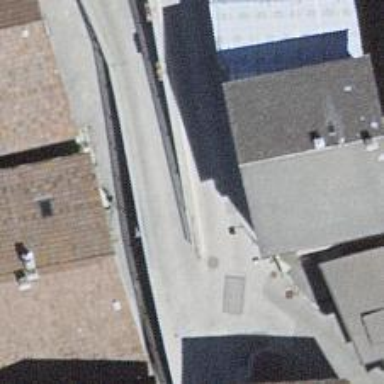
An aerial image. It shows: Retaining wall.